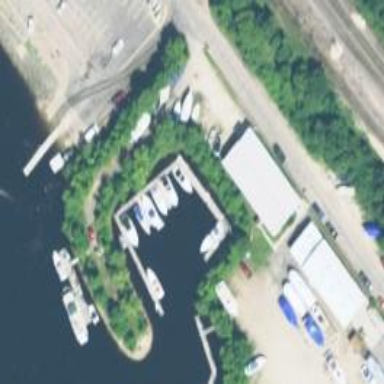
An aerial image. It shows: Pier with mooring facilities.